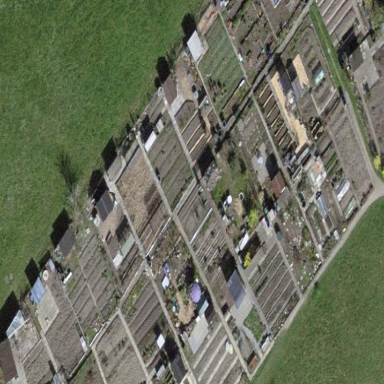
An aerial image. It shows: Allotments area.